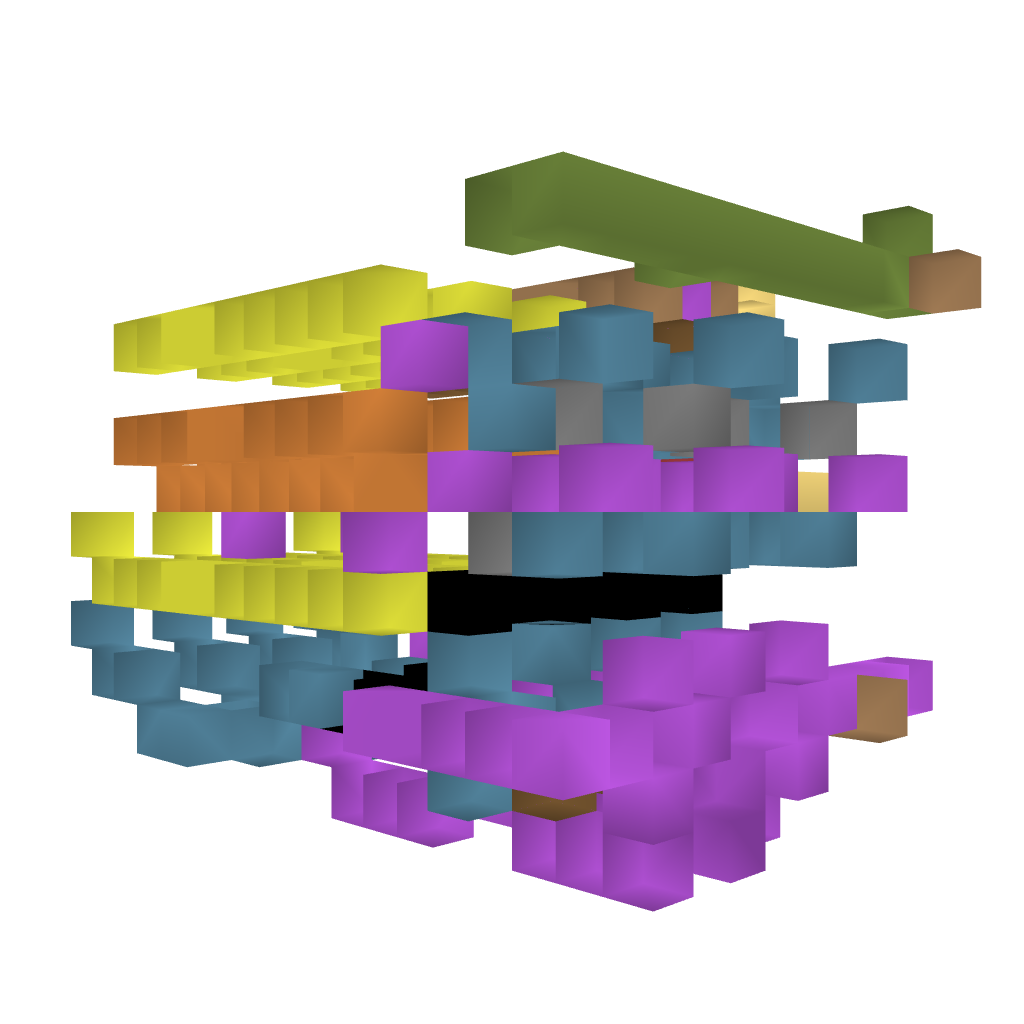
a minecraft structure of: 9 Digit Combination Lock bad low quality